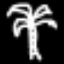
Label: palm tree